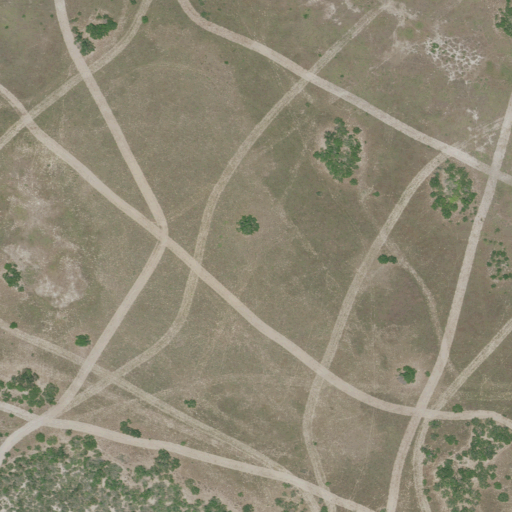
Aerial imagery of mountain in Texas named Ebony Hill containing grassland and shrub